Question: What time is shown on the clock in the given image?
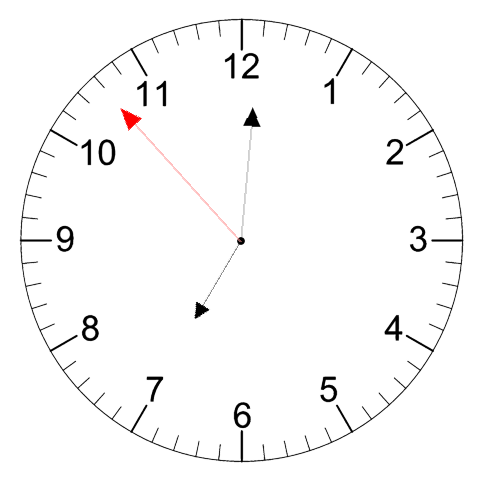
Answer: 07:00:53